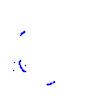
Particle: proton